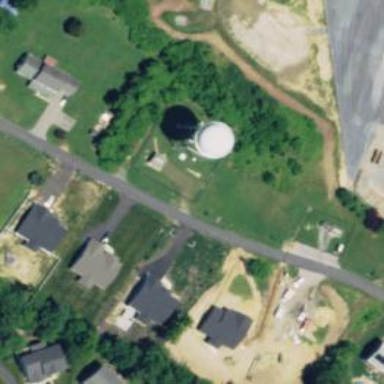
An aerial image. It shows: Water tower that is man-made.